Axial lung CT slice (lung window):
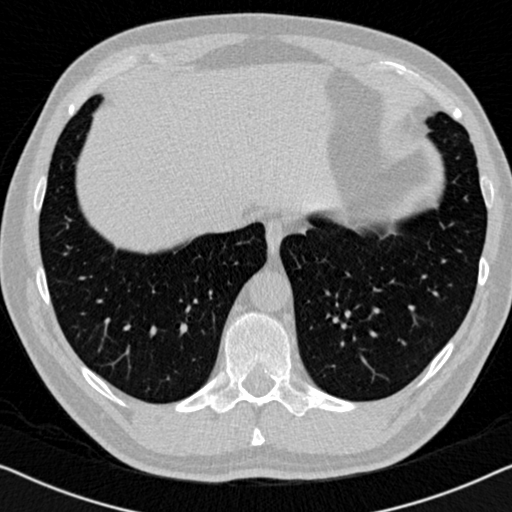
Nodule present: no